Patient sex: M
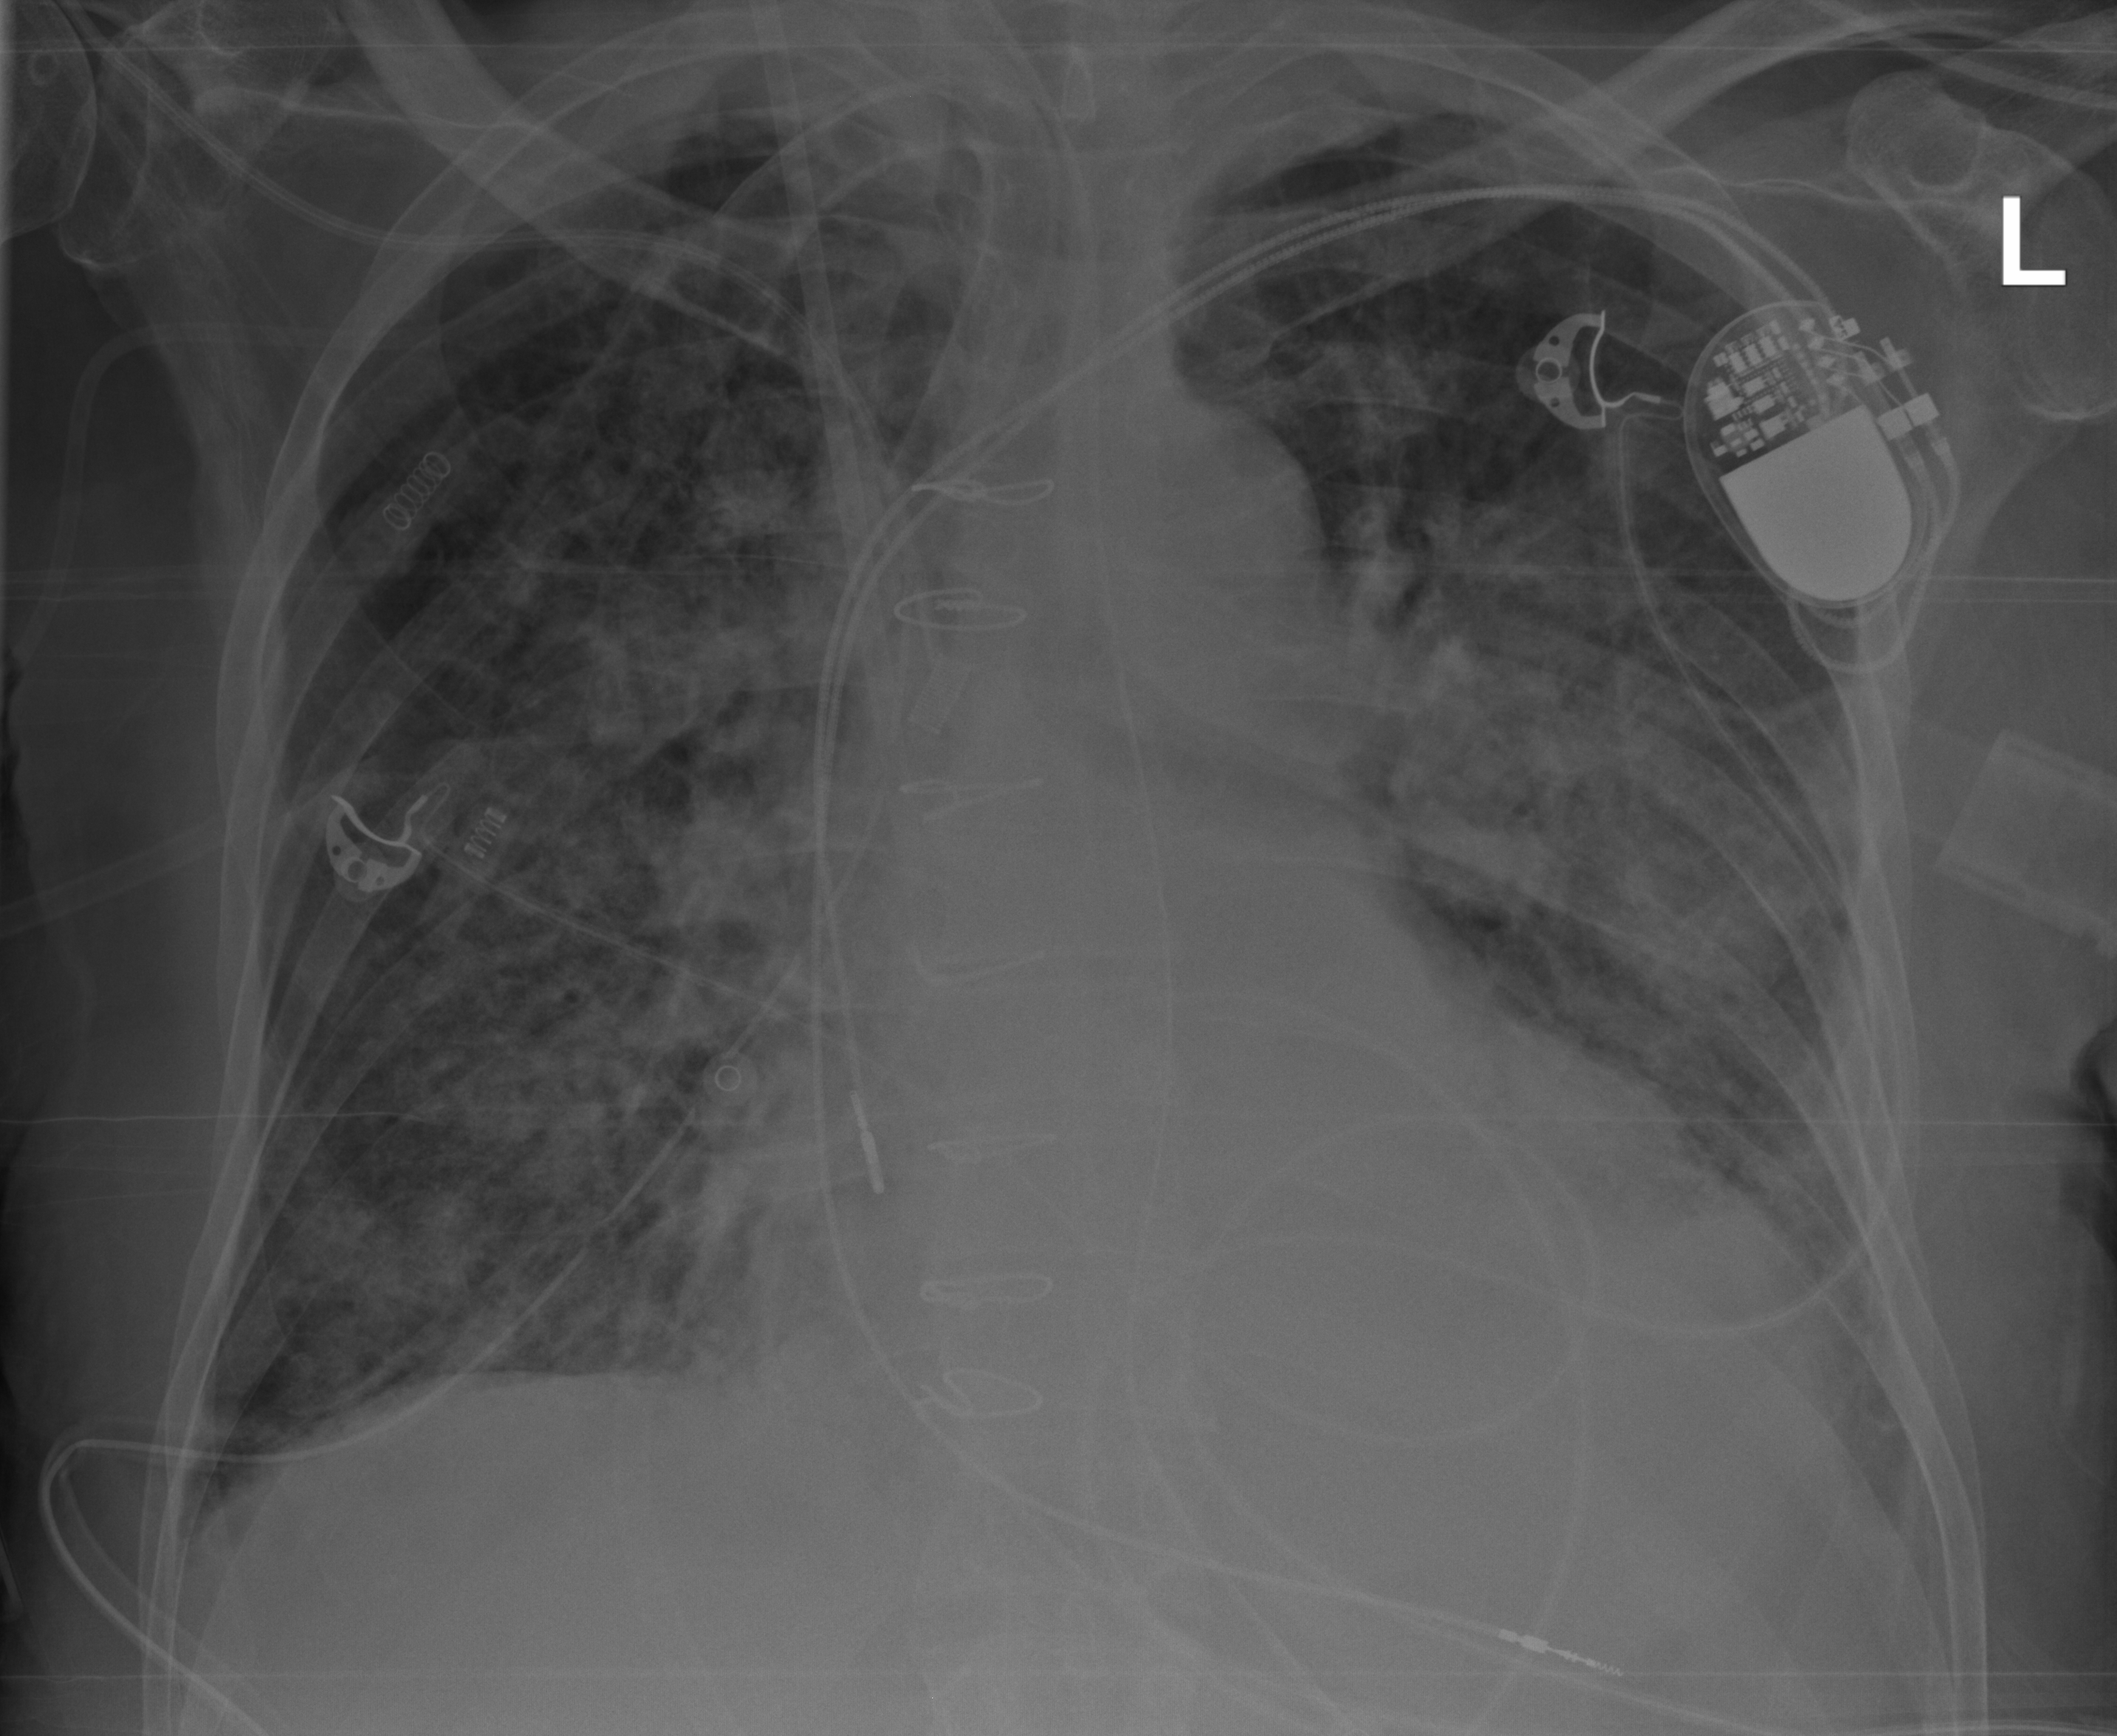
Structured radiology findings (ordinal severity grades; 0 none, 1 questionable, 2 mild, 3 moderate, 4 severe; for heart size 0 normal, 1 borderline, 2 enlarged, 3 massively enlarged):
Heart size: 2
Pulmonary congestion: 2
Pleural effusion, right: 2
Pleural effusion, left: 2
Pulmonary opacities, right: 3
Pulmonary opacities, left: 3
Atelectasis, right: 3
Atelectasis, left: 3